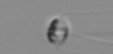
Label: Chaetoceros